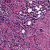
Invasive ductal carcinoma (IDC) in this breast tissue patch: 1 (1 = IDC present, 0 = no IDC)